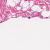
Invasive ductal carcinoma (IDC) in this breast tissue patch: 0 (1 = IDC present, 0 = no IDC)